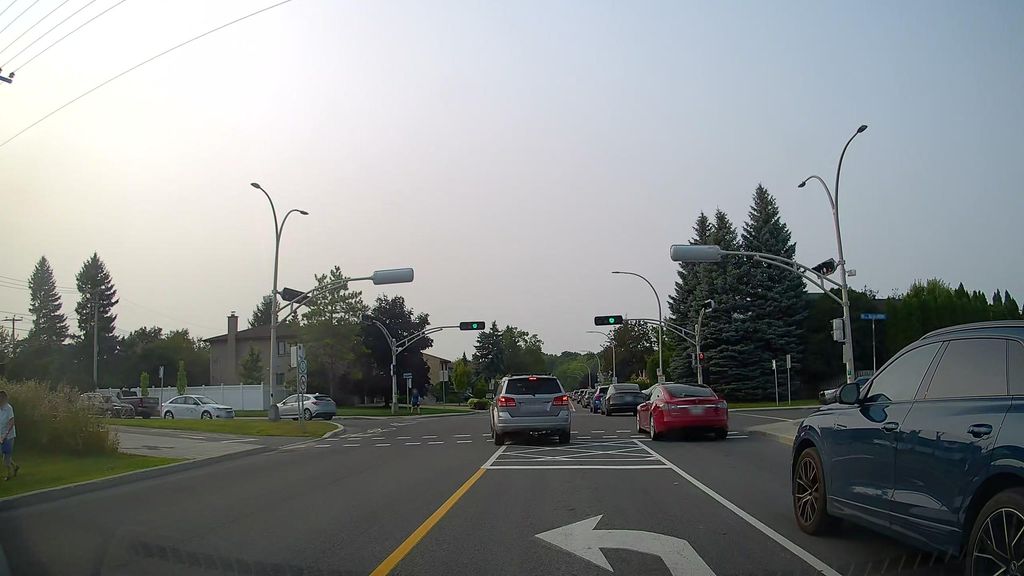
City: montreal